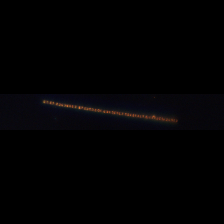
Taxon: Chaetoceros
Group: Diatoms